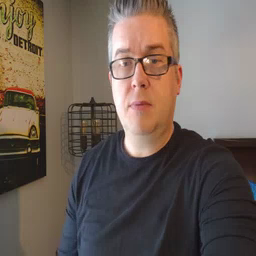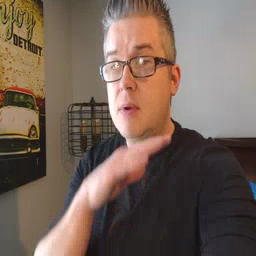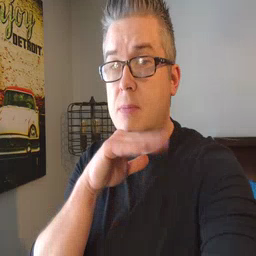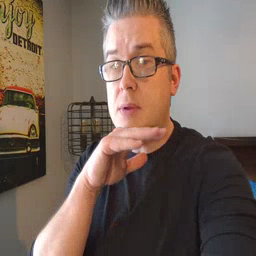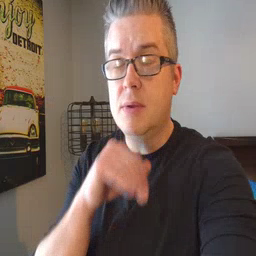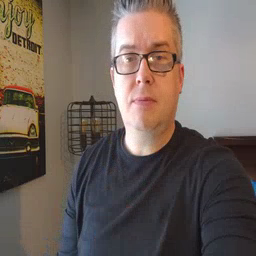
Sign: pig